Field crop: tomato
Growth stage: 1
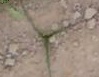
Species: cyperus